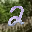
Label: 2